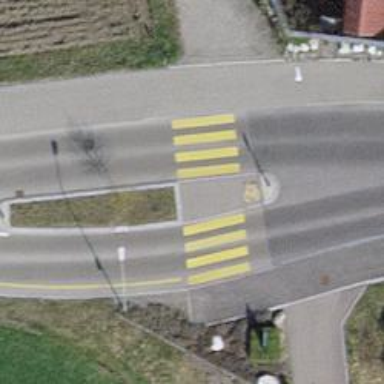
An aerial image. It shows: Kerb barrier.